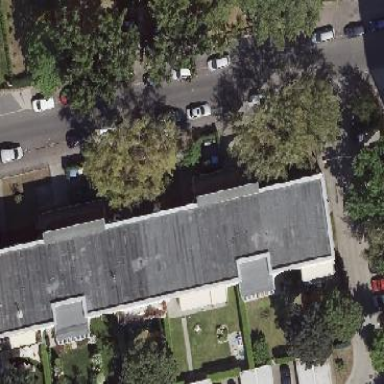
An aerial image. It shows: Building with flat roof.